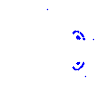
Particle: kaon